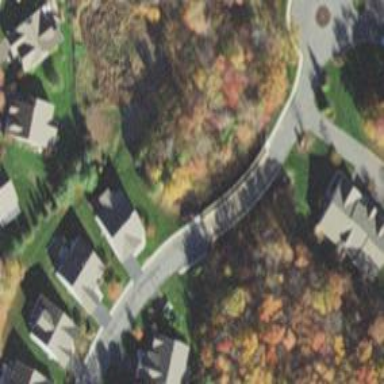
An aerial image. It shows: Footway on bridge.